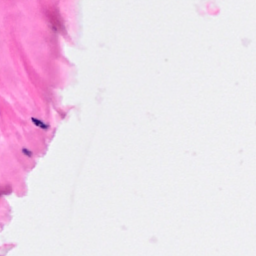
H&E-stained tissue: Breast